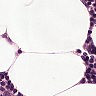
Metastatic tissue present: no